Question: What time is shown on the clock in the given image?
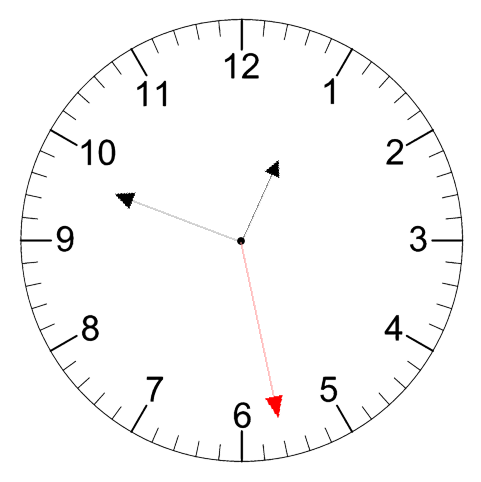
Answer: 12:48:28